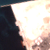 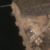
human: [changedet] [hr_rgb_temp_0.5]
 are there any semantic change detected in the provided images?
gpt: The shore was urbanized.